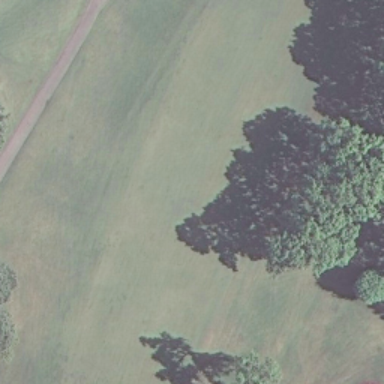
This is a part of a golf course with turfs and some trees .